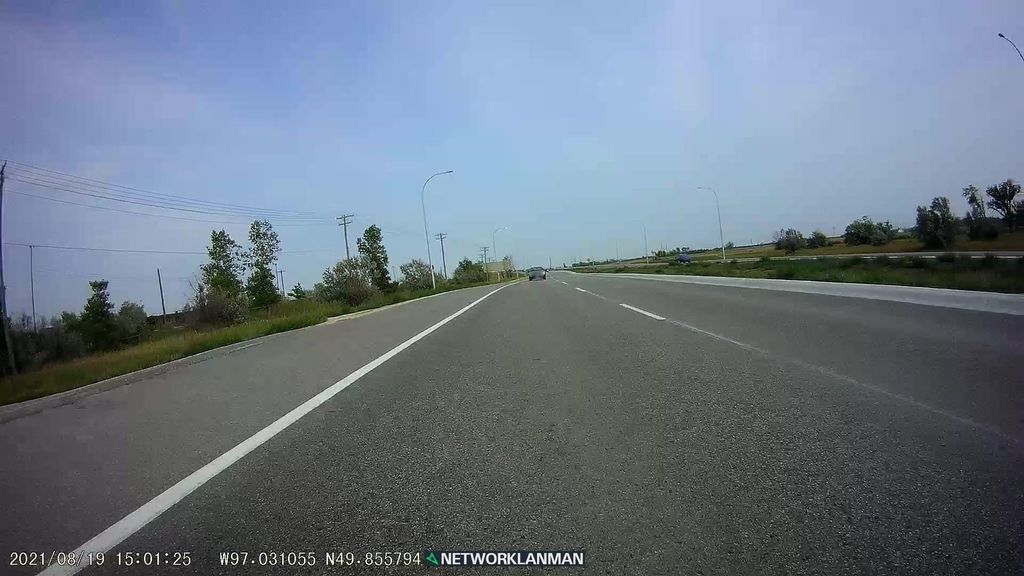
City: winnipeg